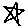
Label: star